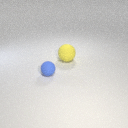
large yellow rubber sphere to the right of small blue rubber sphere